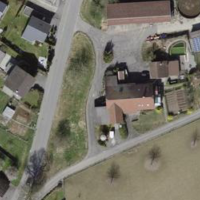
EUNIS habitat code: 54
Species observed at this site:
Dipsacus fullonum